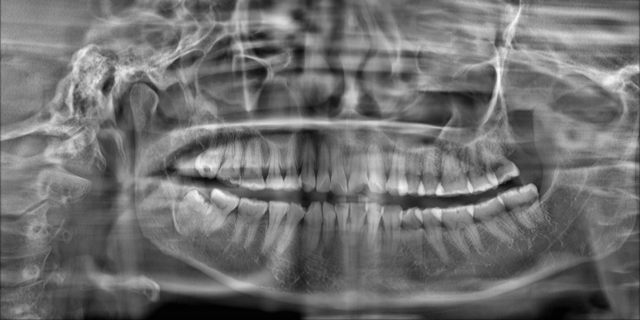
adult